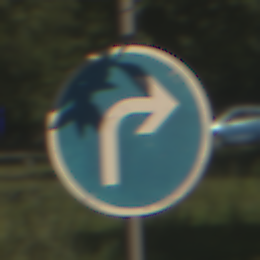
Verkehrszeichen: VorgeschriebeneFahrtrichtungRechts
Umgebung: Outdoor, RoadRail
Tageszeit: Midday
Wetter: Clear
Licht: Natural
Jahreszeit: NotSpecified
Kontrast: HighContrast